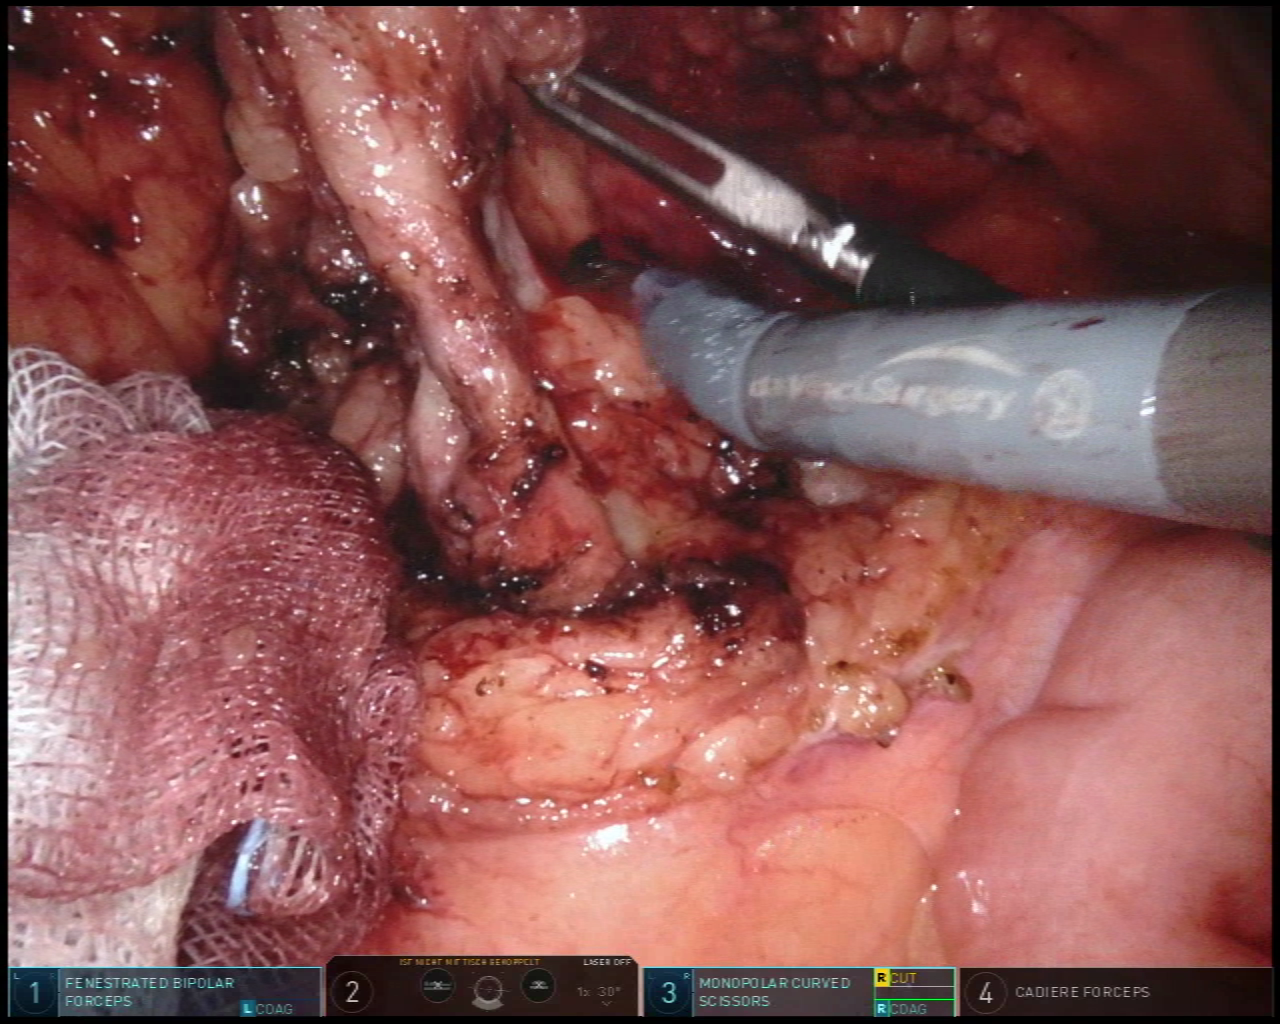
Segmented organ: inferior_mesenteric_artery
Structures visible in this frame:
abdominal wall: no
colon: no
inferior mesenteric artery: yes
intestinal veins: no
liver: no
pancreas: no
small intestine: yes
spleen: no
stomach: no
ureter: no
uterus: no
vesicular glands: no